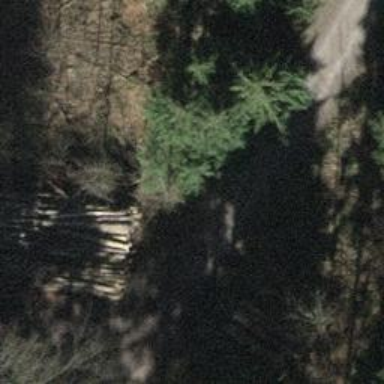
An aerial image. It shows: Culvert tunnel.